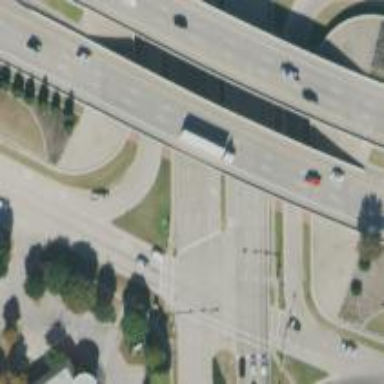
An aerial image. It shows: Primary highway with separate sidewalk.